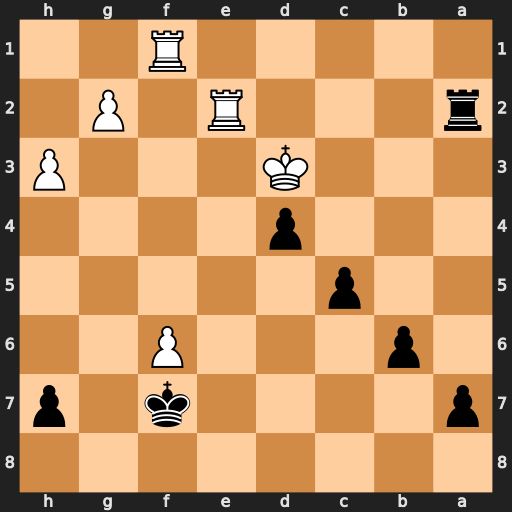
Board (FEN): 8/p4k1p/1p3P2/2p5/3p4/3K3P/r3R1P1/5R2
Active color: b
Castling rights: -
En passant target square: -
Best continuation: c4+ Kxc4 Rxe2